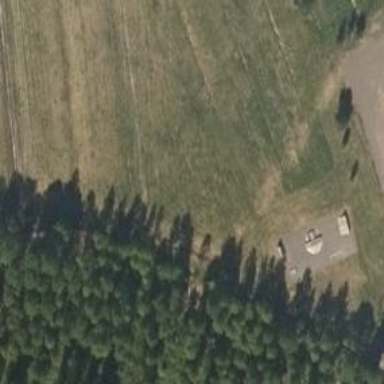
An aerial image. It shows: Disc golf tee area.